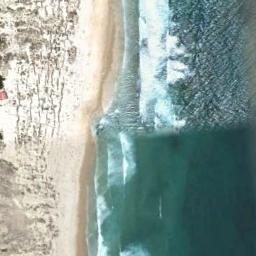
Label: beach